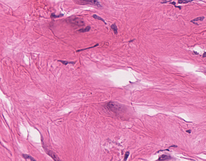
Tumor epithelial tissue: no
Tumor-associated stroma tissue: yes
Normal tissue: no